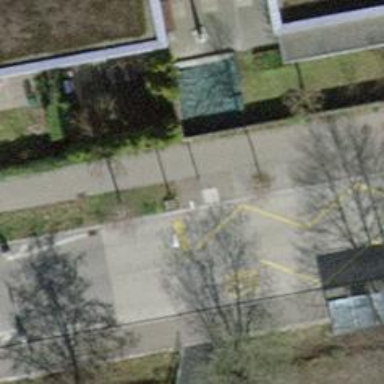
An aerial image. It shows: Bus stop with platform for public transport.